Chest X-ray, PA view. Patient: 45 years old, sex F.
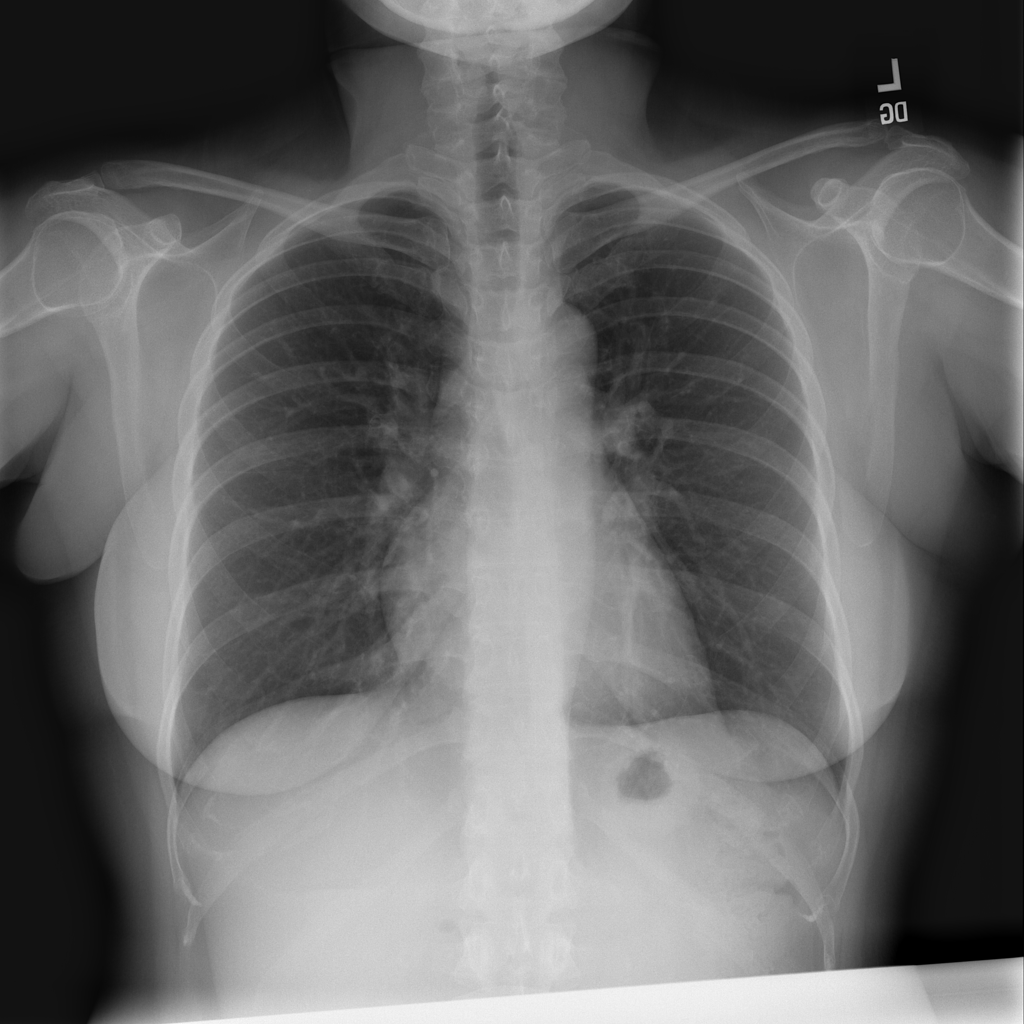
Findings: No Finding